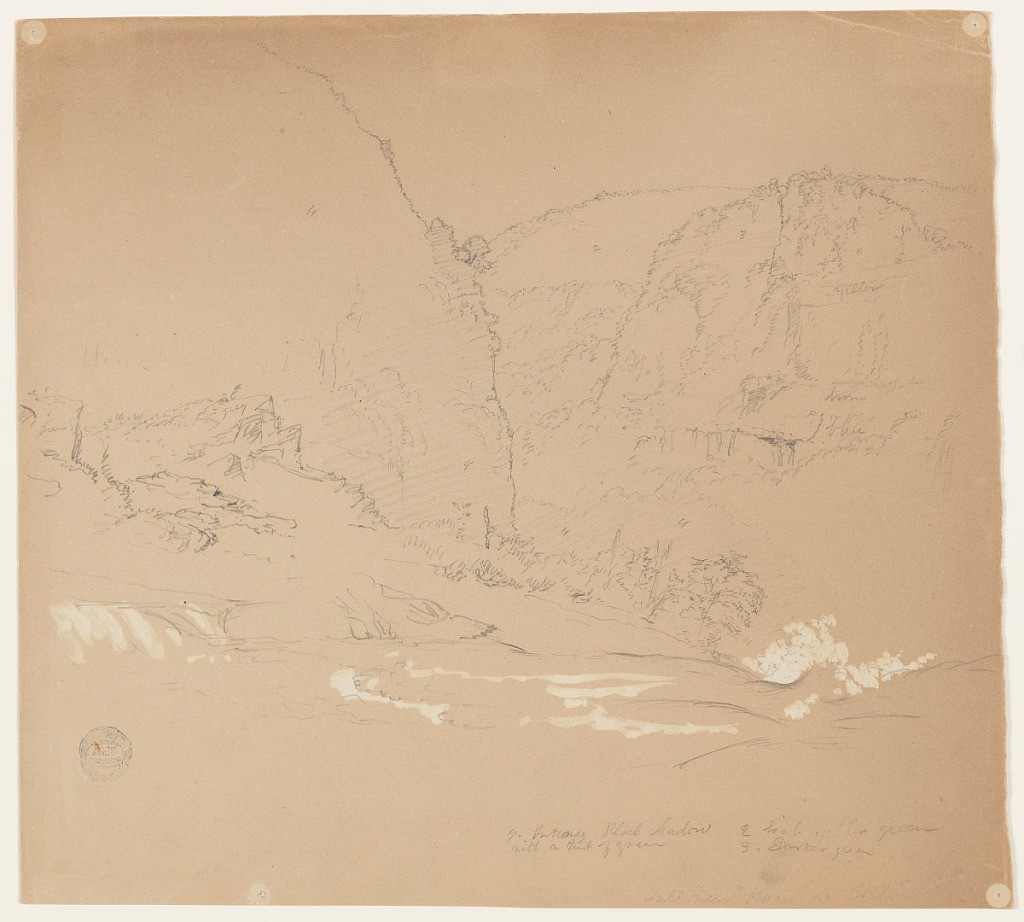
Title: Falls near Hacienda Chillo, Ecuador
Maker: Frederic Edwin Church, American, 1826–1900
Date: June 26, 1857
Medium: Graphite, brush and white gouache on tan wove paper
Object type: Drawing
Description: Landscape sketch showing view of stream leading to rim of a waterfall near Hacienda Chillo, southeast of Quito, Ecuador. The raging waters of the stream comprise foreground, as they approach the rim of the falls. In middle distance, at center and right, the cliffs and steep slopes of a precipitous gorge are visible. Landscape extremely dramatic, lush, and varied.